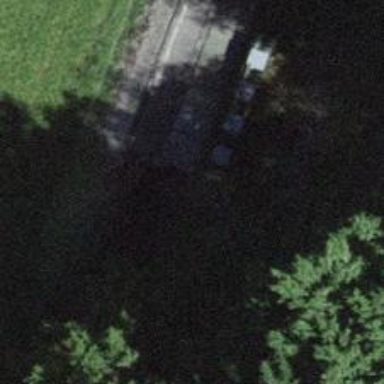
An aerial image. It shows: Retaining wall.